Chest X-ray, PA view. Patient: 64 years old, sex F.
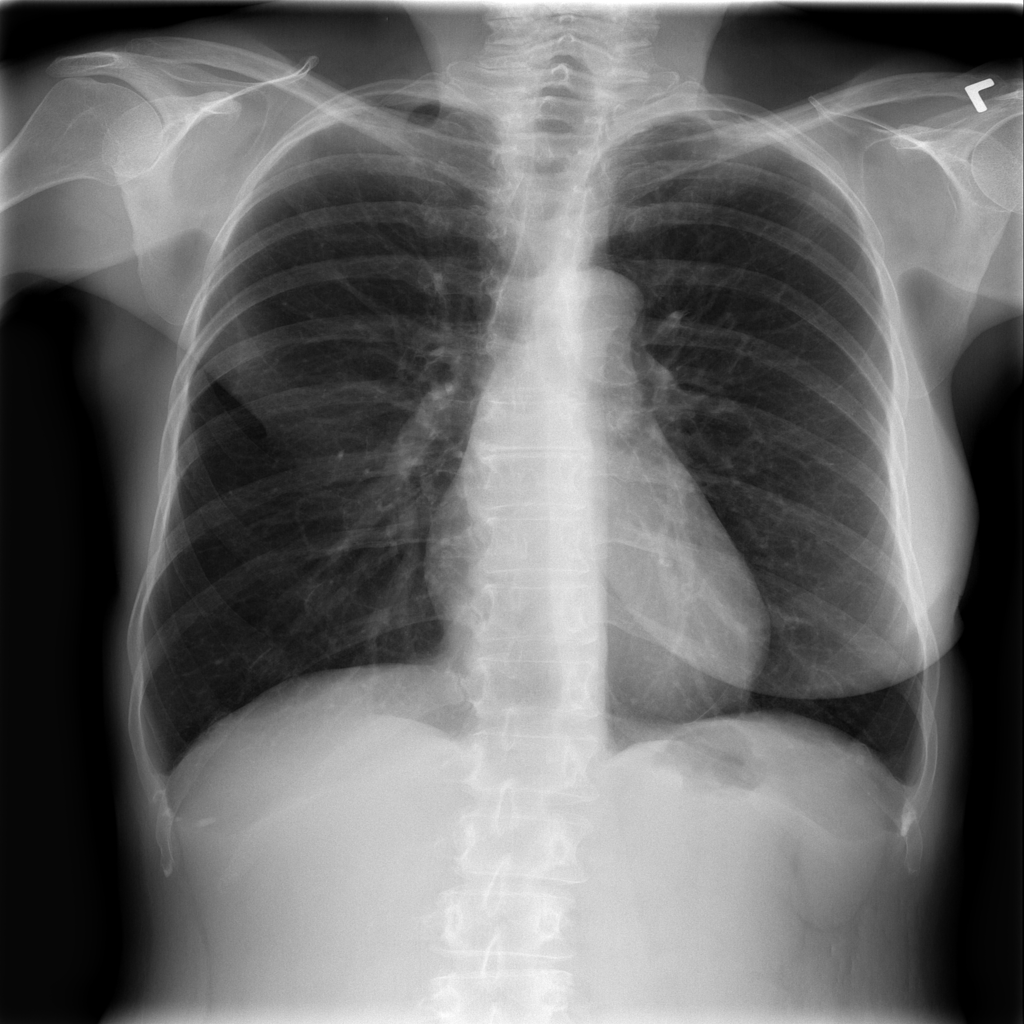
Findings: No Finding